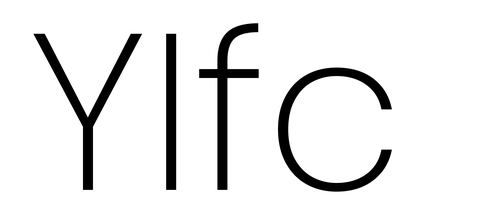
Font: Poppins-ExtraLight